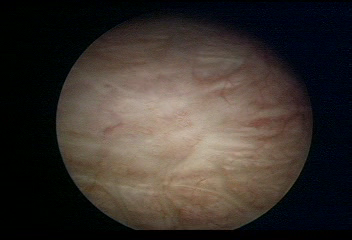
Modality: WLC
Class: Normal mucosa
Bladder cancer association: No